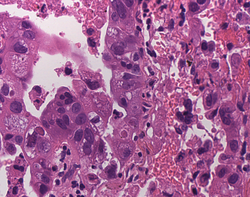
Tumor epithelial tissue: yes
Tumor-associated stroma tissue: yes
Normal tissue: no